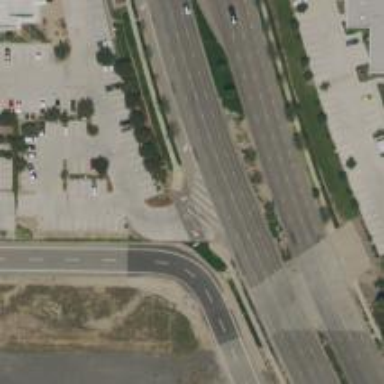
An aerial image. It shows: Primary highway.